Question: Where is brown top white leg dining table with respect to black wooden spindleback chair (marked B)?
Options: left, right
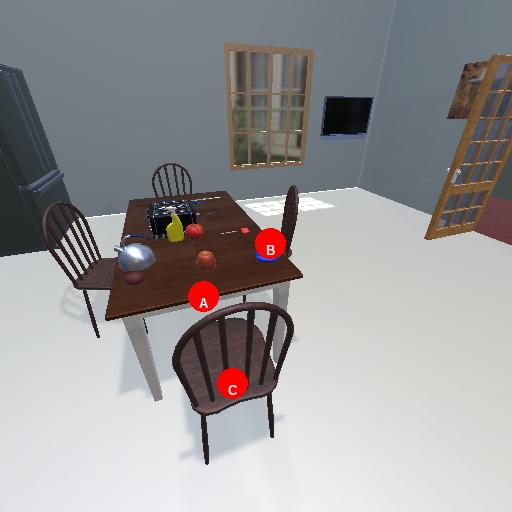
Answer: left